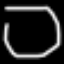
Label: octagon